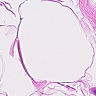
Metastatic tissue present: no